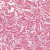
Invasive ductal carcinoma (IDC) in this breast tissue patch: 0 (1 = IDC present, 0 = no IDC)